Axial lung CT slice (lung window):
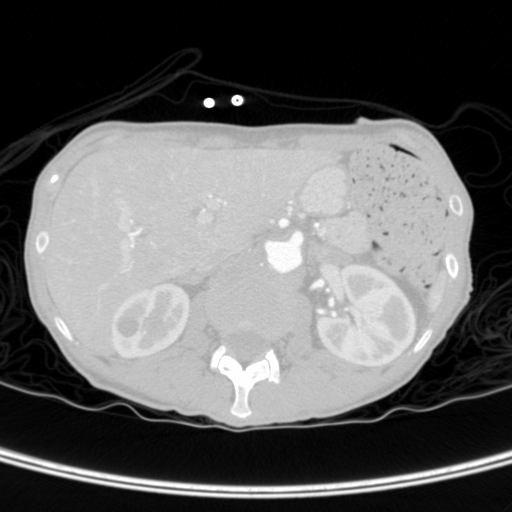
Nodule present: no